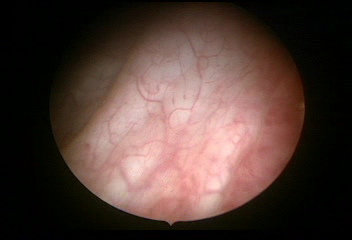
Modality: WLC
Class: Normal mucosa
Bladder cancer association: No